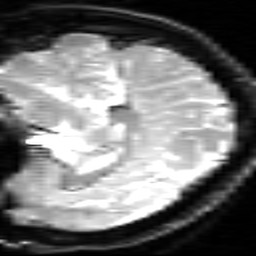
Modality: inplaneT2
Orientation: sagittal
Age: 49
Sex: female